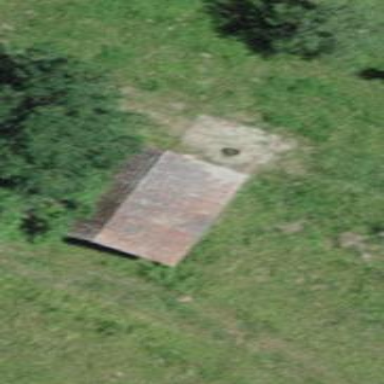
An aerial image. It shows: Barn.